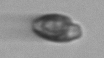
Label: Katodinium_or_Torodinium